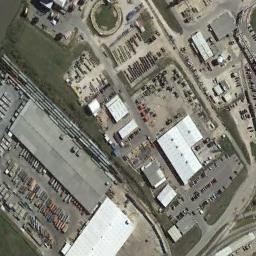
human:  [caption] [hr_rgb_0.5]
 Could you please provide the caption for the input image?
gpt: The industrial area has lots of industrial equipment, Some workshops of different sizes and some green areas .

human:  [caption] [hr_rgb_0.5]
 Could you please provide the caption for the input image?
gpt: There are a lot of houses in the industrial area .

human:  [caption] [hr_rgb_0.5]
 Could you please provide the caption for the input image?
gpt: There are many buildings of different sizes in the industrial area .

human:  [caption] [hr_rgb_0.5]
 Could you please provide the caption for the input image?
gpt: In an industrial area, There are factories and roads, There are planned parking lots, Items are parked, And there is good greening .

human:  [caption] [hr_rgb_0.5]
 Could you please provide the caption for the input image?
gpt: There are many containers and some white buildings on the industrial area .